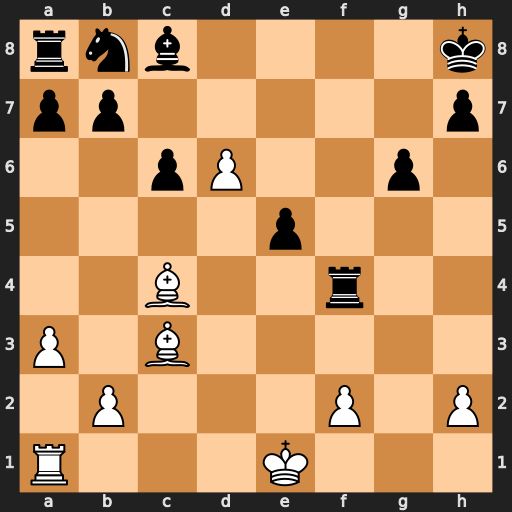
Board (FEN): rnb4k/pp5p/2pP2p1/4p3/2B2r2/P1B5/1P3P1P/R3K3
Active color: w
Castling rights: Q
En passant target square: -
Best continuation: Bxe5+ Rf6 Bxf6#